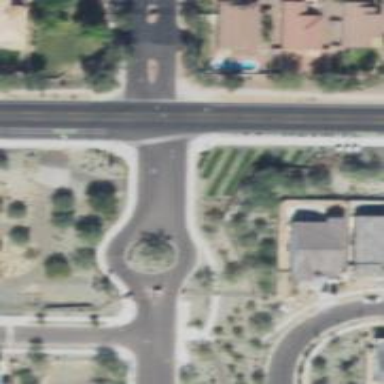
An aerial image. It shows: Road with stop sign.